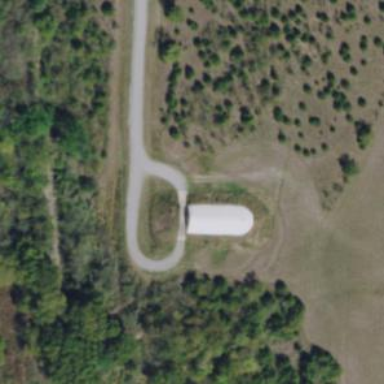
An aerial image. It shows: Military bunker.